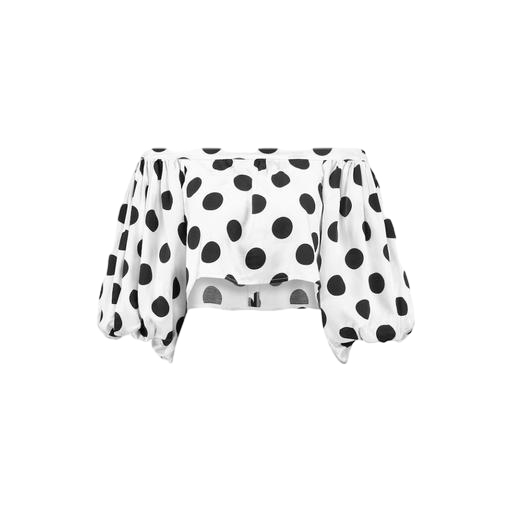
white polka-dot shirt, white and black polka dot shirt, polka-dot blouse, white background